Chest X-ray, PA view. Patient: 45 years old, sex F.
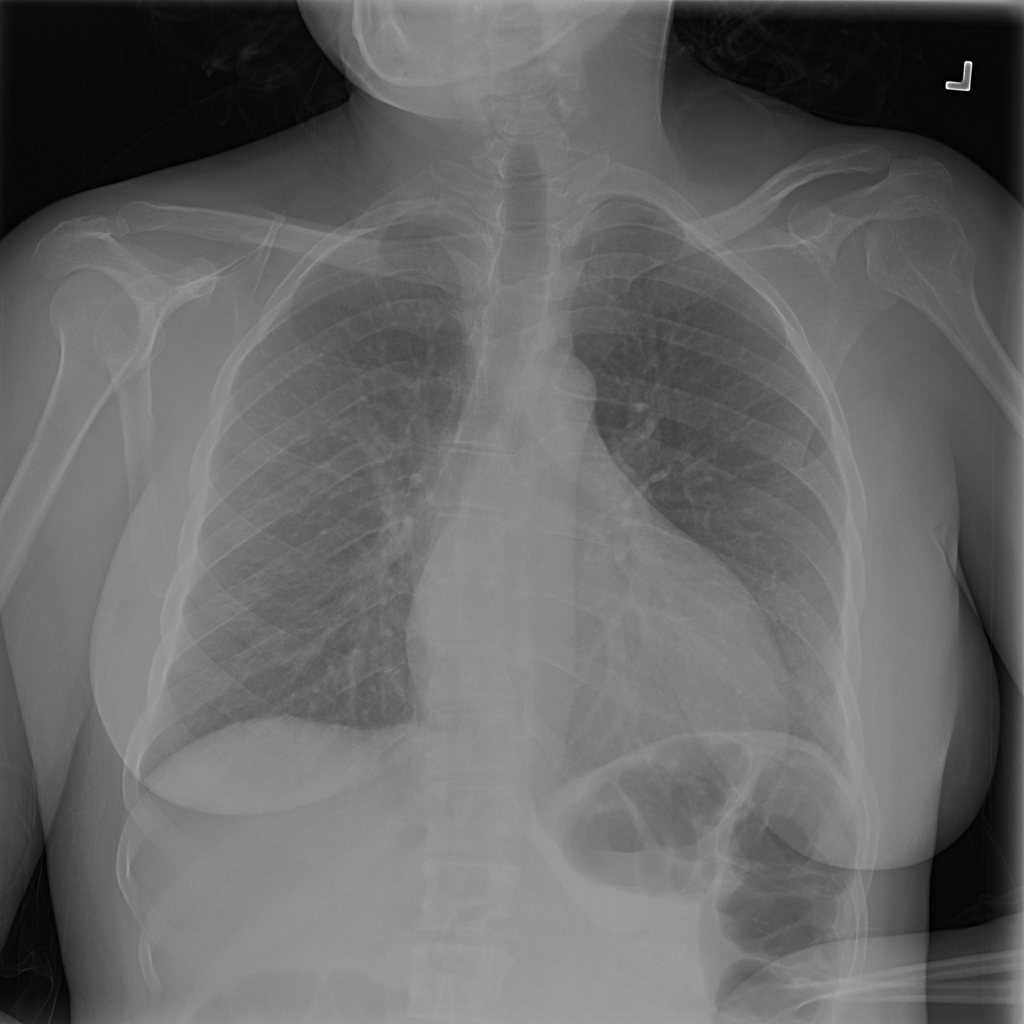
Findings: Cardiomegaly